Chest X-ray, PA view. Patient: 59 years old, sex M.
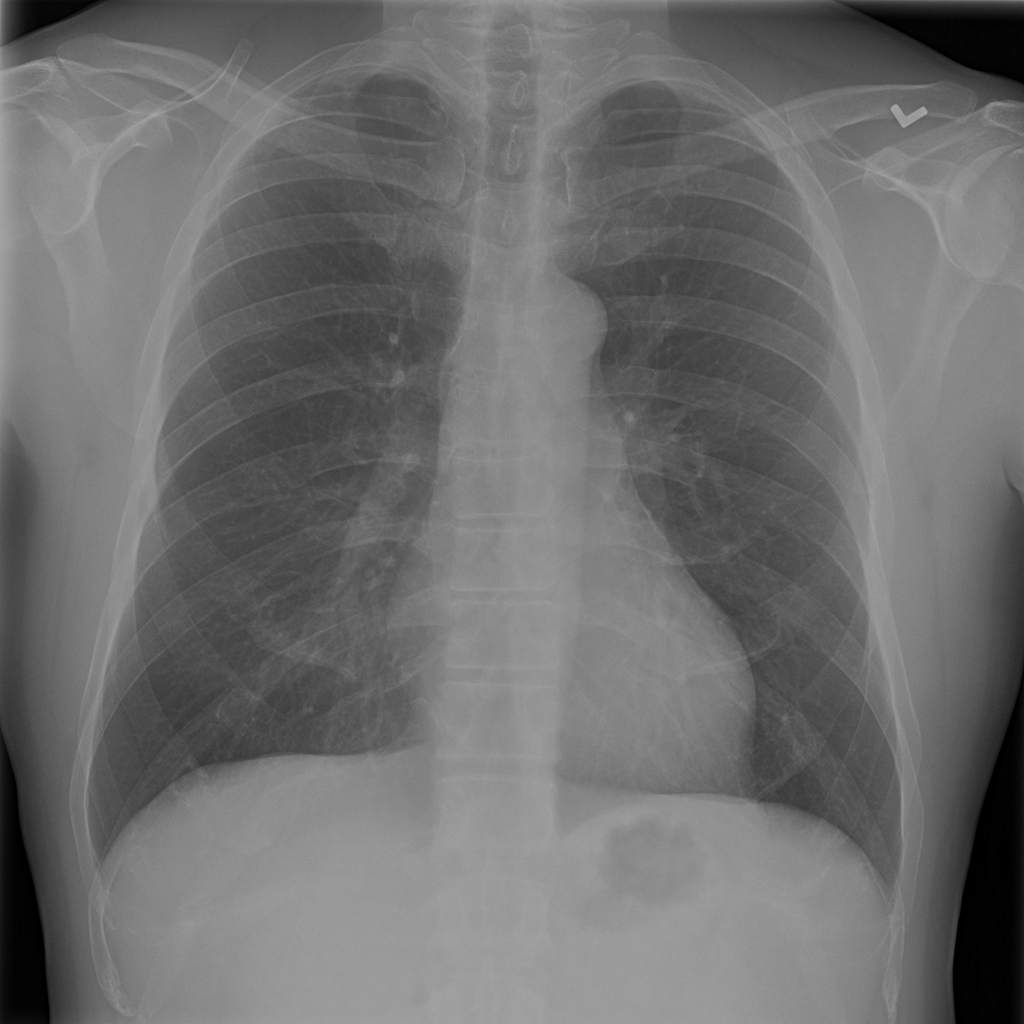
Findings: No Finding